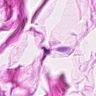
Metastatic tissue present: no